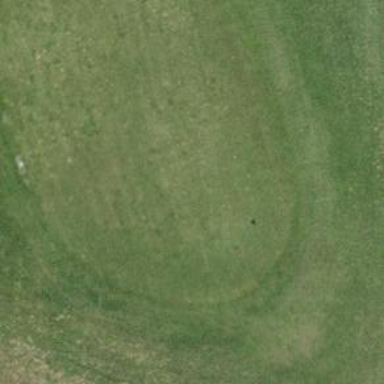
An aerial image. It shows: View of golf hole.